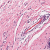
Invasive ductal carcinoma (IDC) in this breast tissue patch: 0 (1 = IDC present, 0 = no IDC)